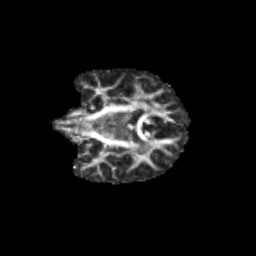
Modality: FA
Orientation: coronal
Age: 12
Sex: female
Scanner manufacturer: siemens
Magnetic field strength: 3 T
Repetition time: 3.8 s
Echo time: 0.07 s